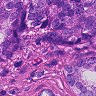
Metastatic tissue present: yes